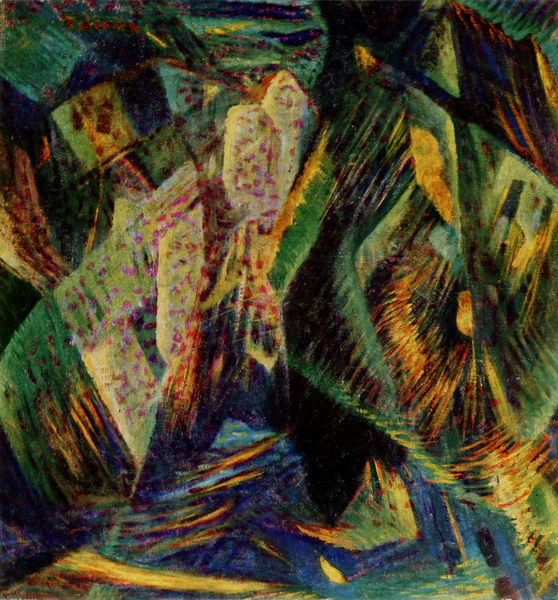
Titel: Il movimento del chiaro di luna
Künstler: Carlo Carrà
Standort: Torino
Institution: (Privatsammlung)
Schlagwörter: blau, gelb, grün, orange, moderne, abstrakt, flächen, modern, grafik, abstraktion, punkte, flecken, dreiecke, farbflecken, ounkte